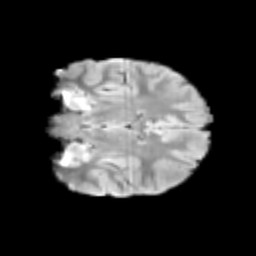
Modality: T2w
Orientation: coronal
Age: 9
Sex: female
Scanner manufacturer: siemens
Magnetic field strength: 3 T
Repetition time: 3.8 s
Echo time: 0.07 s